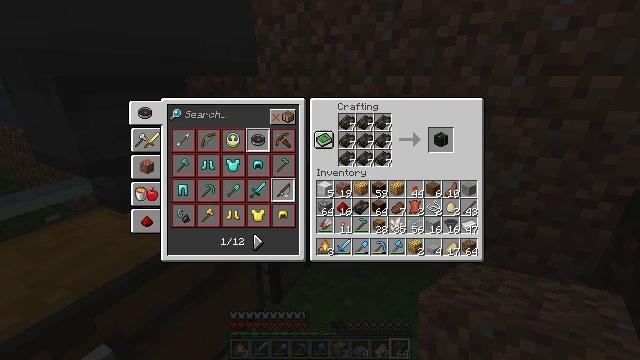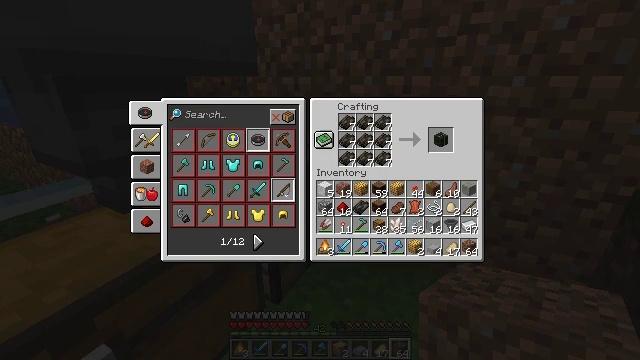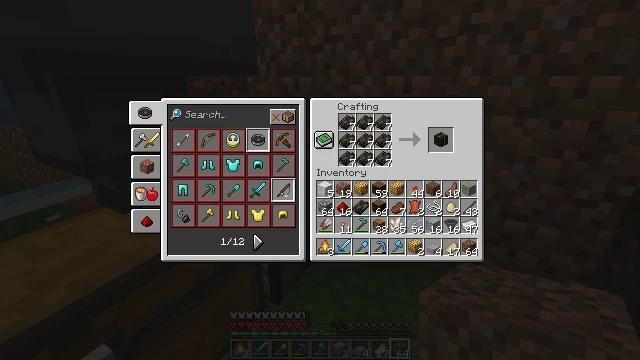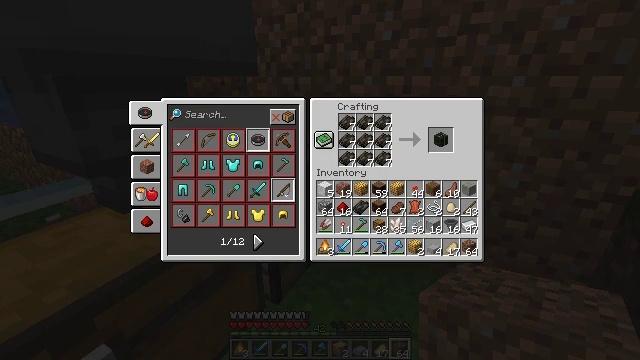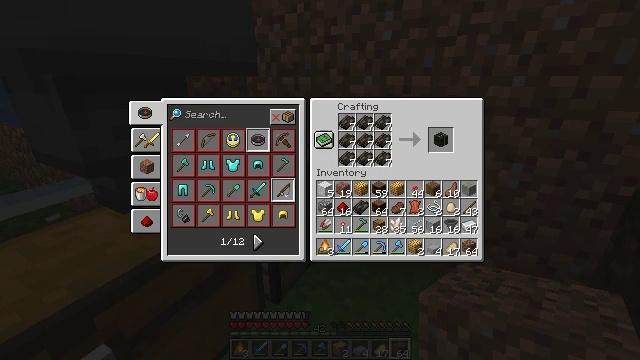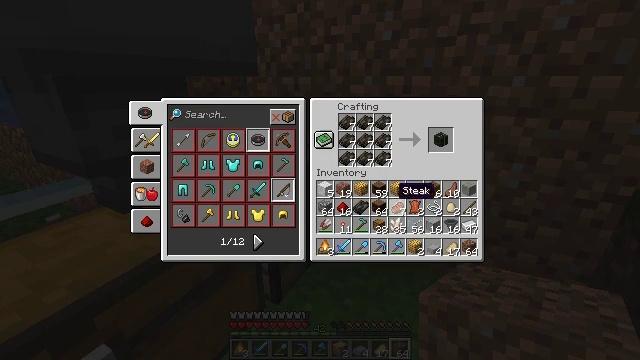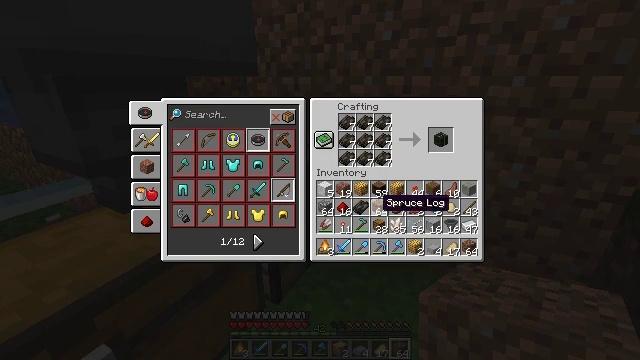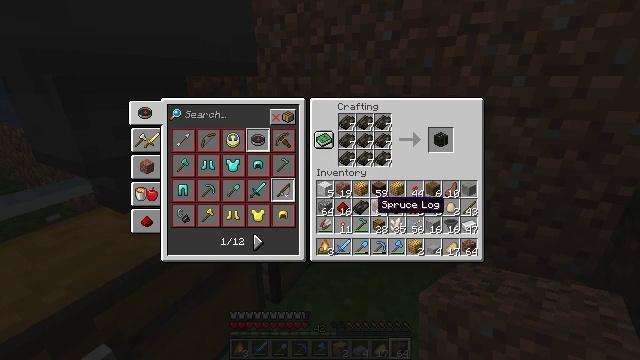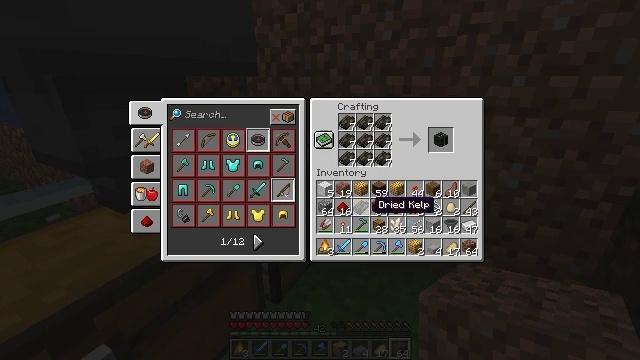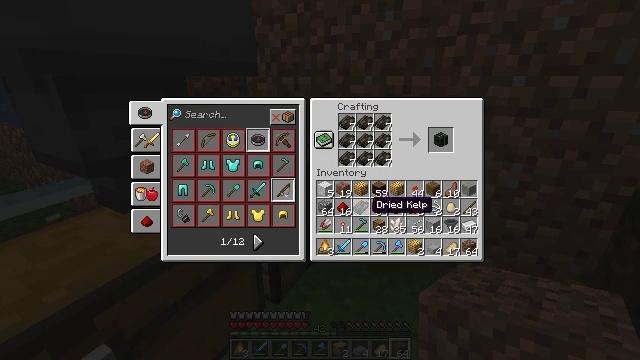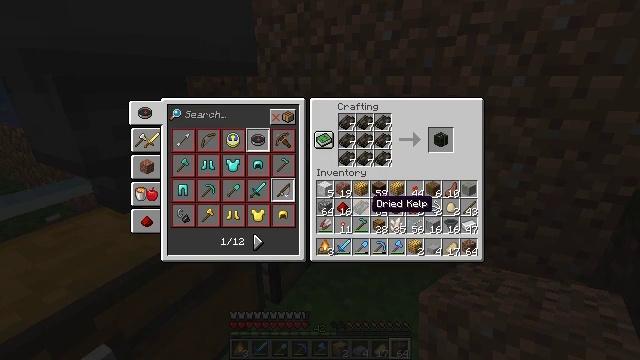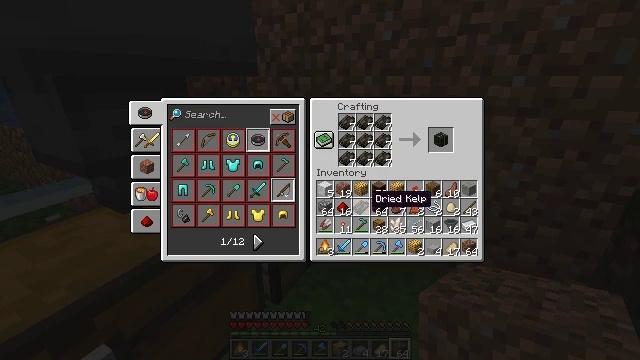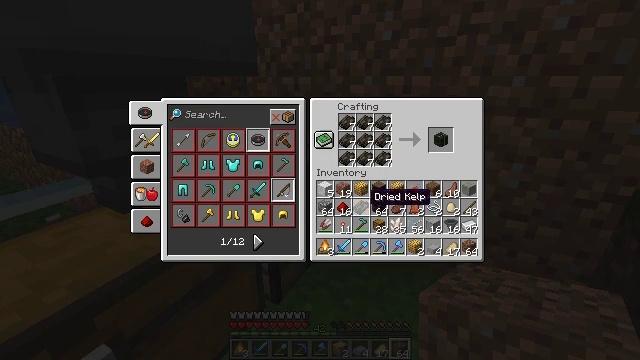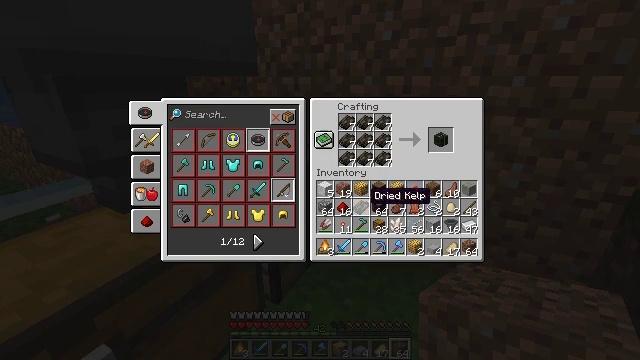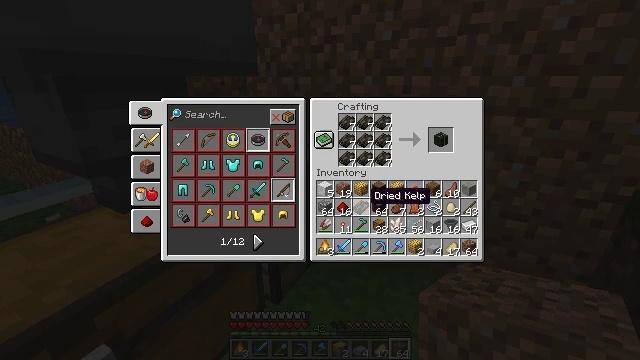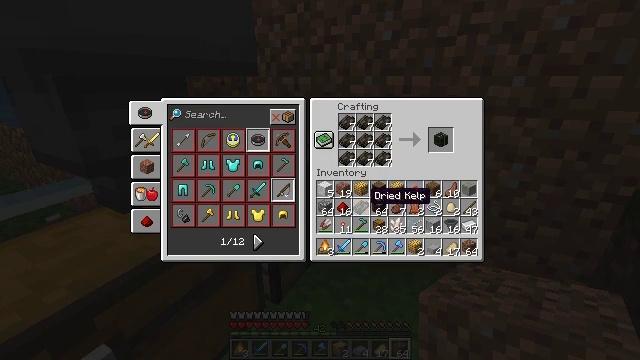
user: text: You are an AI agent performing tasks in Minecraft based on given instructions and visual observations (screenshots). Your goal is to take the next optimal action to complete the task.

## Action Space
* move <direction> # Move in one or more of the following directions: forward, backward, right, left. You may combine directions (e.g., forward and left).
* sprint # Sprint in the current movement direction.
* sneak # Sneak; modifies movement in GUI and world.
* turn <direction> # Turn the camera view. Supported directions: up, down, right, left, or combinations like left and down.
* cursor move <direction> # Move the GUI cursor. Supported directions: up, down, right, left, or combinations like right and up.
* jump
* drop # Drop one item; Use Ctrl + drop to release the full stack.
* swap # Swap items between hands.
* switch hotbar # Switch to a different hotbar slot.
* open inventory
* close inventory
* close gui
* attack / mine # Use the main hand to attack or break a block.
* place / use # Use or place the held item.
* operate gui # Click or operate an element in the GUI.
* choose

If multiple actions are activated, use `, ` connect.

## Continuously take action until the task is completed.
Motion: motion action
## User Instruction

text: Drop a dried kelp.
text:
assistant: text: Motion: no_op
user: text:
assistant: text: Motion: no_op
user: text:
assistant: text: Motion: no_op
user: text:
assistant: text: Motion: no_op
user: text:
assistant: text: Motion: cursor move left and down
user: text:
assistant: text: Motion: cursor move left and down
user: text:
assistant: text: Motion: no_op
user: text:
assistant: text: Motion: no_op
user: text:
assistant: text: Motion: no_op
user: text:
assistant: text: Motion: no_op
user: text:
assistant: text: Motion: no_op
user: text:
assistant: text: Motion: no_op
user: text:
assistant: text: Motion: no_op
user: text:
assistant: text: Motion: no_op
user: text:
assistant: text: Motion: no_op
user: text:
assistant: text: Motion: operate gui
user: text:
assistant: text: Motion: operate gui
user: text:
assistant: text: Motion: operate gui
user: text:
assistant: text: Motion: cursor move up
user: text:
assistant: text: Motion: cursor move right and up
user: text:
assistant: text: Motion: cursor move right and up
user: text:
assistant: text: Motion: cursor move up
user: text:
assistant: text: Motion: operate gui
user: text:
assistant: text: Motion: operate gui
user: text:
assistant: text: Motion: operate gui
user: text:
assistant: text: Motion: operate gui
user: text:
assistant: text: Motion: cursor move right and down
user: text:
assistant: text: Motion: cursor move right and down
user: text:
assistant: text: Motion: cursor move right and down
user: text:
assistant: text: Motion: no_op